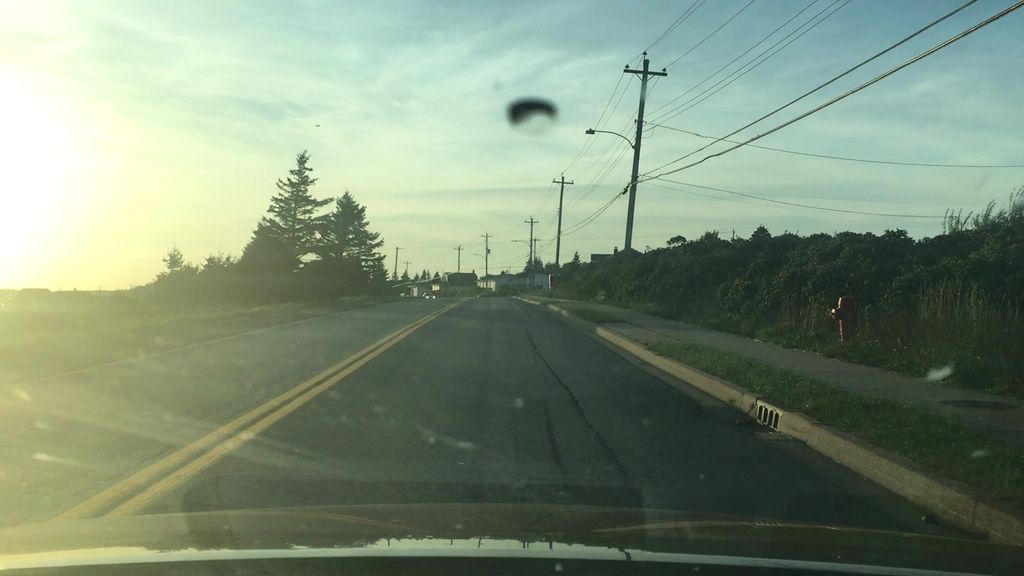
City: halifax